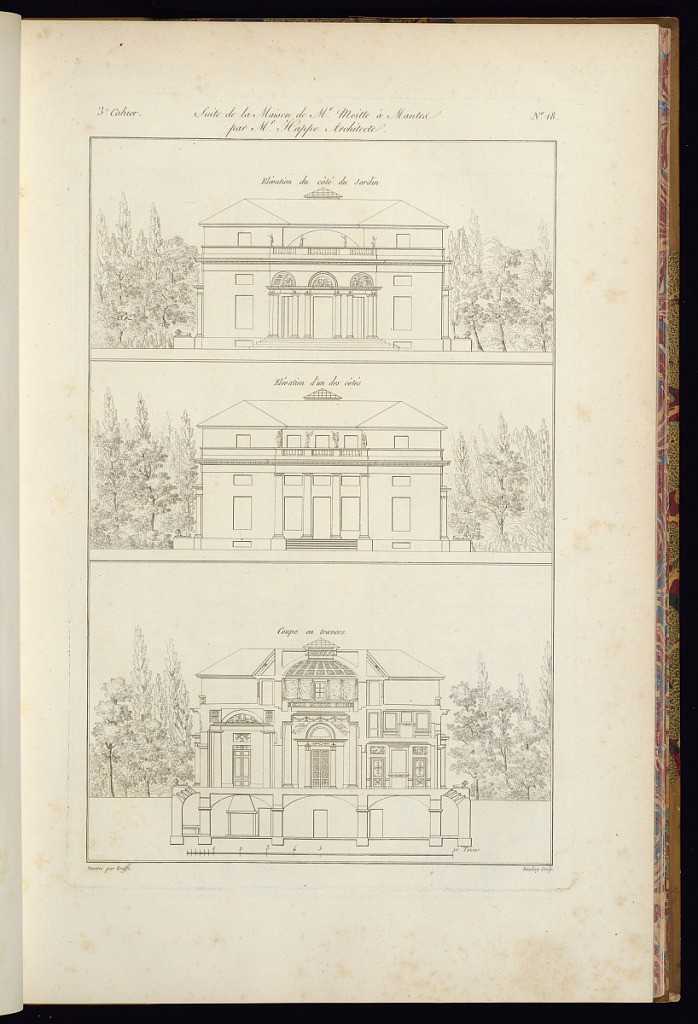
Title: Maison de Mr. Moitte à Mantes par Mr. Happe Architecte
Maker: Jean-Charles Krafft, French, 1764 - 1833
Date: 1812
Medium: Etching and engraving on paper
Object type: Print
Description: An architectural print illustrating a house with two exterior elevations, and a sectional view of the interior. The house features neoclassical motifs, columns, statues, domed ceiling, coffering, and decorative paneling. The plate is titled, numbered, and signed.